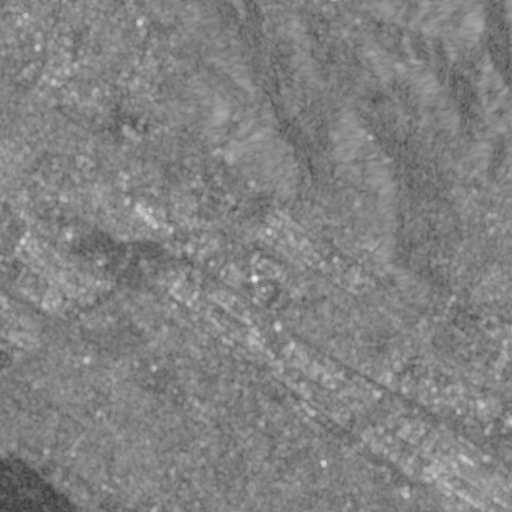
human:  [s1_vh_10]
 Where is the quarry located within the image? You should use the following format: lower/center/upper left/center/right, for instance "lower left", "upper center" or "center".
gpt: The quarry is located in the upper right of the image.
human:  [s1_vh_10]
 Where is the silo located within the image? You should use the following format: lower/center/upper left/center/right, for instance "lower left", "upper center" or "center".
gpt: The silo is located in the center left of the image.
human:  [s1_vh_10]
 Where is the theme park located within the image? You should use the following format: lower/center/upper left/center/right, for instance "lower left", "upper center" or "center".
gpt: The theme park is located in the center right of the image.
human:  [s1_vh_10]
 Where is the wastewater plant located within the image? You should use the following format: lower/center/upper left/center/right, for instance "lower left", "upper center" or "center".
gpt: The wastewater plant is located in the center left of the image.
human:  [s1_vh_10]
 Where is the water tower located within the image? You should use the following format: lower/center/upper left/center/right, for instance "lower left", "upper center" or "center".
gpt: The water tower is located in the upper left of the image.
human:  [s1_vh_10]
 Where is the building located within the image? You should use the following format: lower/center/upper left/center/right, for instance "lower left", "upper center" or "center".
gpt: There is no building in the image.

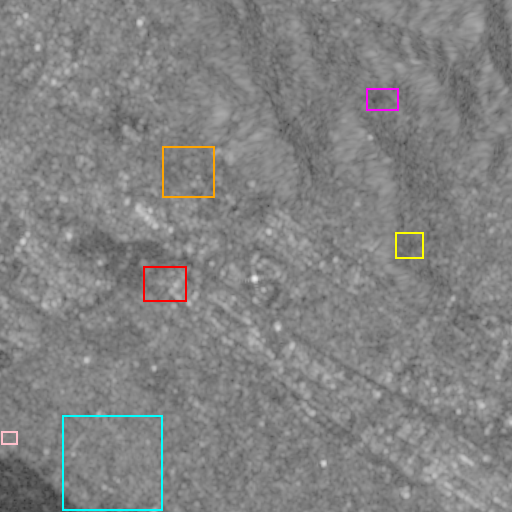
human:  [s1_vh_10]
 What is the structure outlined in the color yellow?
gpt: The structure outlined in yellow is a crop field.
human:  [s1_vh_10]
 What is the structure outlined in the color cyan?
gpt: The structure outlined in cyan is a park.
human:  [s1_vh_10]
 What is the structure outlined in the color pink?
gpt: The structure outlined in pink is a parking lot.
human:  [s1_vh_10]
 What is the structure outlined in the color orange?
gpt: The structure outlined in orange is a power substation.
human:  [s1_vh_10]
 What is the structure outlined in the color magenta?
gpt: The structure outlined in magenta is a quarry.
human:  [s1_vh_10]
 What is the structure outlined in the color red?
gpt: The structure outlined in red is a wastewater plant.
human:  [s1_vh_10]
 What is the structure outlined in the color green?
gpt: There is no green outline.